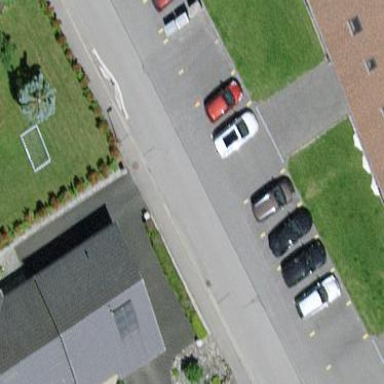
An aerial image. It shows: Parking area with surface.